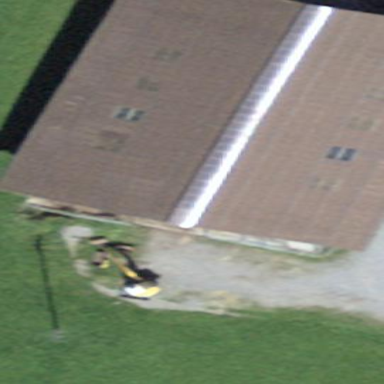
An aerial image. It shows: Rural barn.